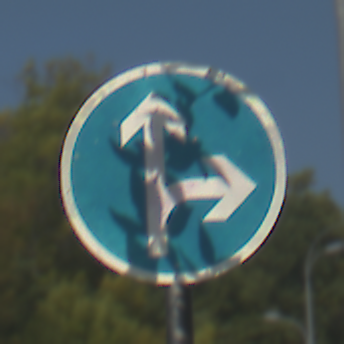
Verkehrszeichen: VorgeschriebeneFahrtrichtungGeradeausOderRechts
Umgebung: Outdoor, Suburban
Tageszeit: MorningAfternoon
Wetter: Clear
Licht: Natural
Jahreszeit: NotSpecified
Kontrast: HighContrast